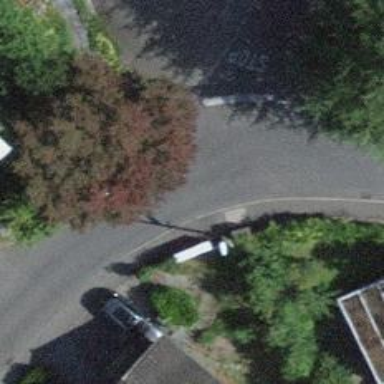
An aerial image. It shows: Kerb barrier.